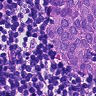
Metastatic tissue present: yes